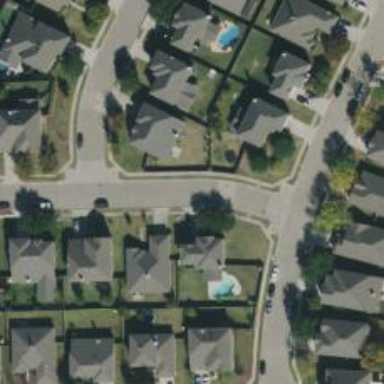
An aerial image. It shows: Residential road.